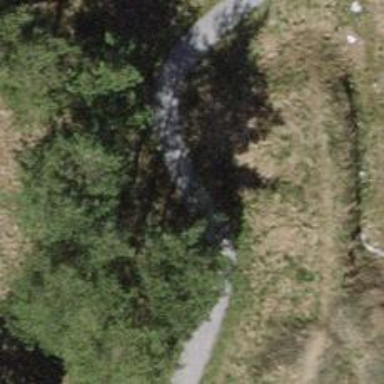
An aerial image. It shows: Footway with surface of fine gravel.